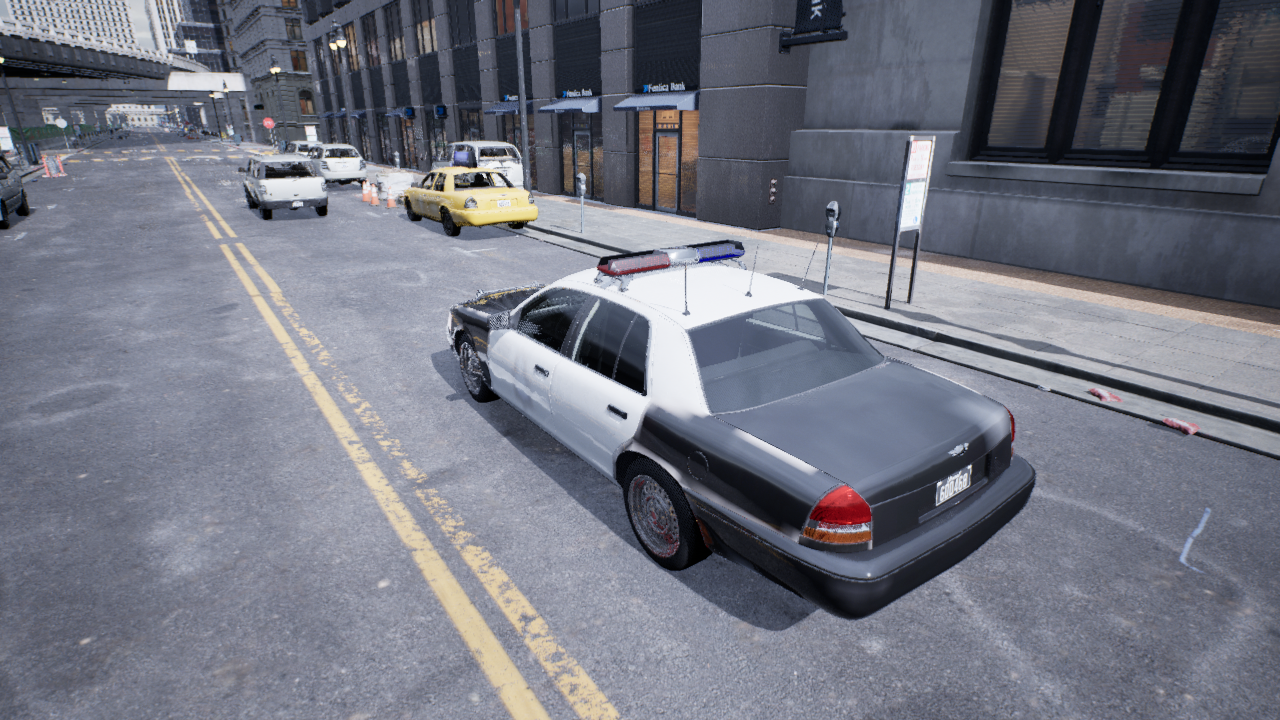
Venue: downtown
Lighting: overcast
Vehicle rig: sedan